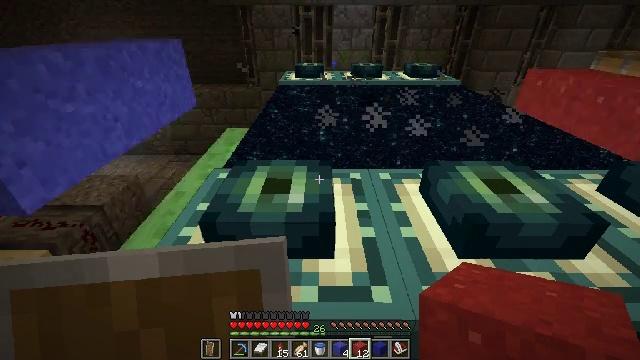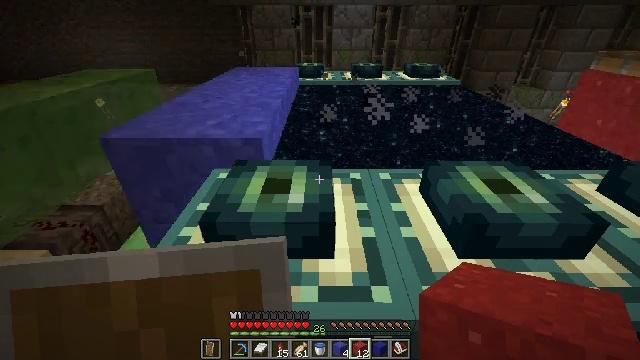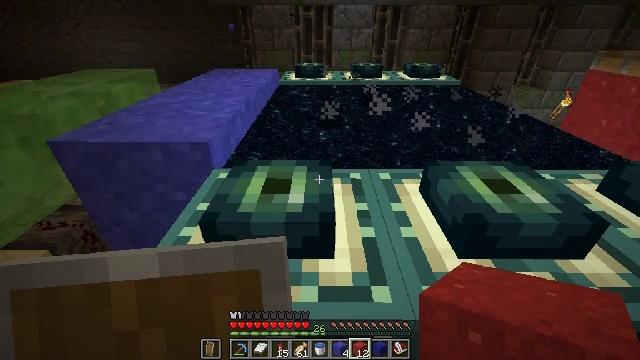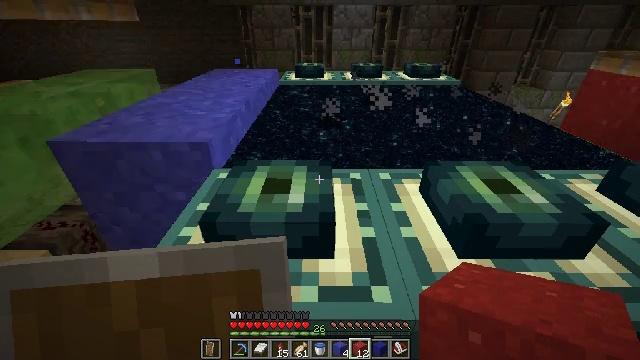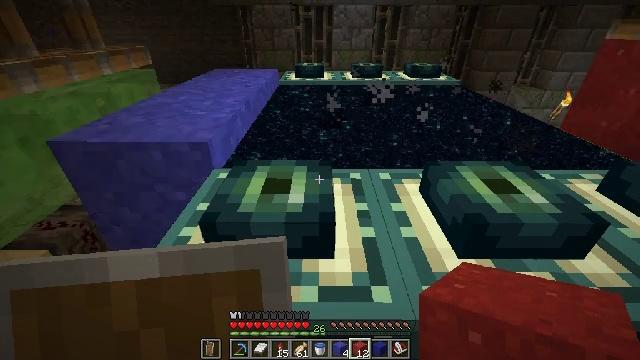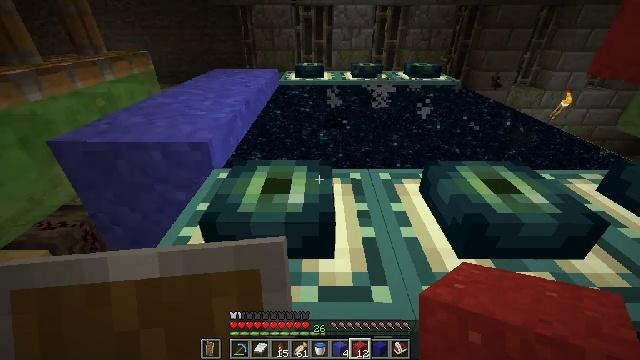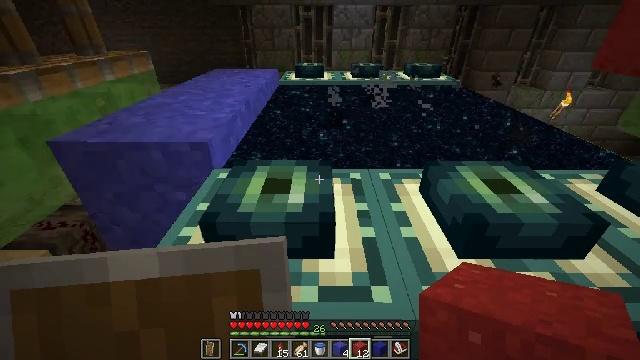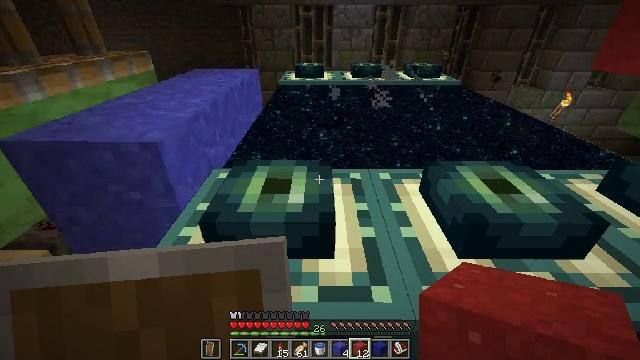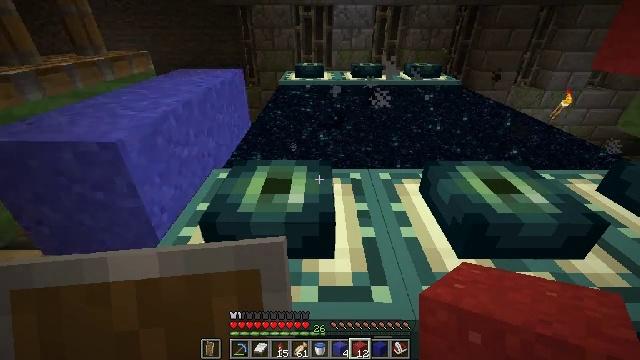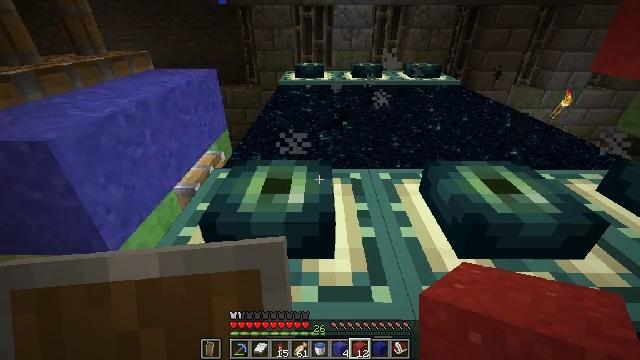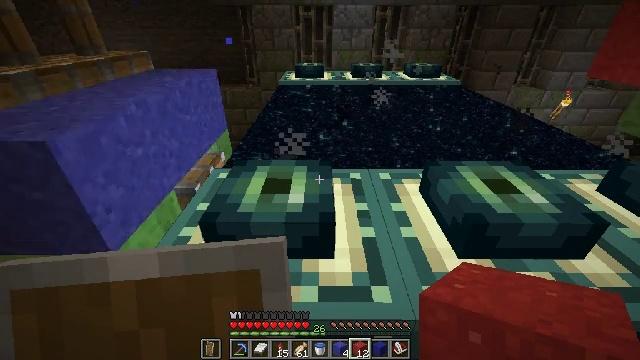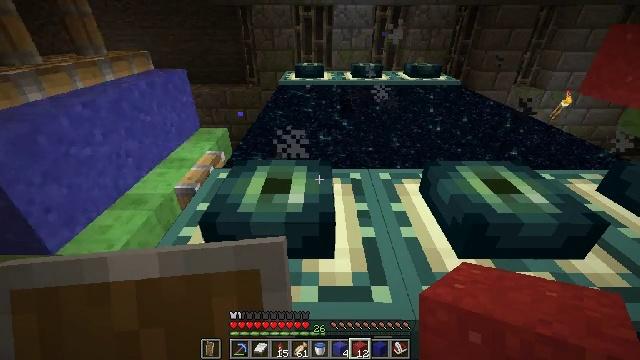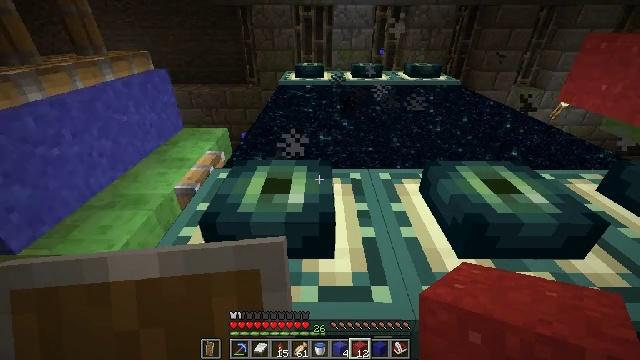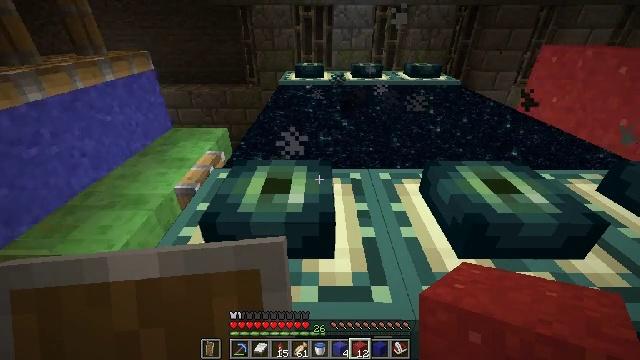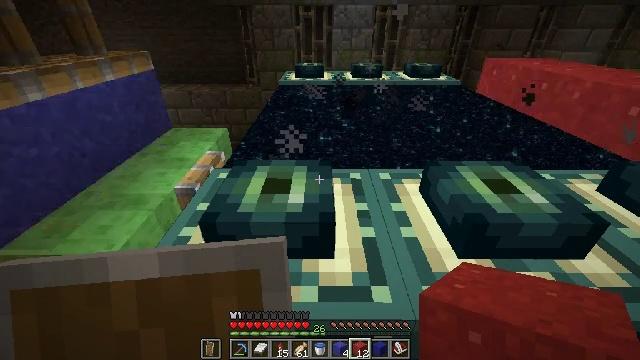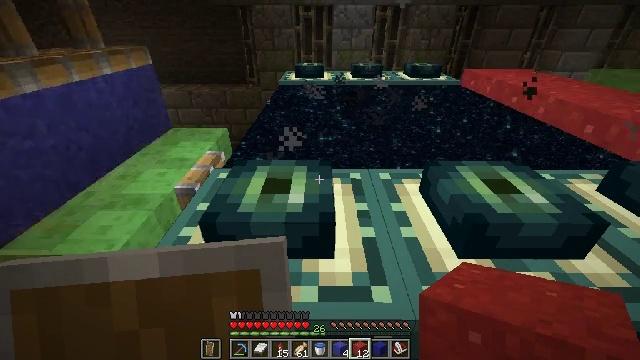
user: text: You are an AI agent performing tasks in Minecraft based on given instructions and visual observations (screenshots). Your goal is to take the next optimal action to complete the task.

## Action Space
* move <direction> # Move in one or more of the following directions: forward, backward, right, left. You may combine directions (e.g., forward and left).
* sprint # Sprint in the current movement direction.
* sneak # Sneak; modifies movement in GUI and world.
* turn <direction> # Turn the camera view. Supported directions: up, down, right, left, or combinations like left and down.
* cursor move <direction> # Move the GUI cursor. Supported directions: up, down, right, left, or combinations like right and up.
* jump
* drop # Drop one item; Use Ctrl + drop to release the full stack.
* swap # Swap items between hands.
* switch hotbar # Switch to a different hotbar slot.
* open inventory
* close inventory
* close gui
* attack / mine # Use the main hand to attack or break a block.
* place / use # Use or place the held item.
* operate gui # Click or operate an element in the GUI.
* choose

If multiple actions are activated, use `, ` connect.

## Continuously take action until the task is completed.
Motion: motion action
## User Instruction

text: Collect red concrete powder from the ground.
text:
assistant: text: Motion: no_op
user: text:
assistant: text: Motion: no_op
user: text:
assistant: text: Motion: no_op
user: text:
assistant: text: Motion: no_op
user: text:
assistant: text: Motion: no_op
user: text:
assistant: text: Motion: no_op
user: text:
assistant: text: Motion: no_op
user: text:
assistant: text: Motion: no_op
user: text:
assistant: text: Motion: no_op
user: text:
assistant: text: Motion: no_op
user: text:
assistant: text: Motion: no_op
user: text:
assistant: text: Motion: no_op
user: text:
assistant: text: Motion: no_op
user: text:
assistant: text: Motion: no_op
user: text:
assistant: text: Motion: no_op
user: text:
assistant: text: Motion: no_op
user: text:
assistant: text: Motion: no_op
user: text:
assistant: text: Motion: no_op
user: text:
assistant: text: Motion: no_op
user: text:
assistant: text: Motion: no_op
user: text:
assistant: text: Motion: no_op
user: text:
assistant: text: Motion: no_op
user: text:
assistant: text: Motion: no_op
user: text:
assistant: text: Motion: no_op
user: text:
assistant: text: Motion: no_op
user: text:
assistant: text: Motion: no_op
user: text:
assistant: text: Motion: no_op
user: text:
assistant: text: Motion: no_op
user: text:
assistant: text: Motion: no_op
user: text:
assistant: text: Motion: no_op